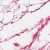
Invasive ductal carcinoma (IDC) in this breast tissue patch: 0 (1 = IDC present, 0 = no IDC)